Question: I'm having issues with drawing a circle. The code seems to work for drawing all the required segments except one, but tracing the points of the drawing looks correct.
This is the class that generates the segments:
'''
package views
{
import flash.display.Sprite;
import flash.geom.Point;
import views.segments.AS_Segment;
public class AS_ColorContainer extends Sprite
{
private var currX :int;
private var currY :int;
private var diameter :int;
private var angle :int;
private var segments:Vector.<AS_Segment>;
public function AS_ColorContainer()
{
init();
}
private function init():void
{
diameter = 400;
angle = 0;
currX = 0;
currY = 0 - radius;
segments = new Vector.<AS_Segment>(24);
for(var i:int = 0; i < 6; i++) {
drawSegment("greenLarge",0x00FF00,30);
drawSegment("red",0xFF0000,10);
drawSegment("greenSmall",0x00FF00,10);
drawSegment("blue",0x0000FF,10);
}
}
private function drawSegment($name:String,$color:uint,$size:int):void
{
var seg:AS_Segment = new AS_Segment($name);
seg.graphics.beginFill($color);
seg.graphics.moveTo(0,0);
seg.graphics.lineTo(currX,currY);
trace("Old: "+currX+":"+currY);
angle += $size;
currX = radius * Math.cos(degToRad(angle));
currY = radius * Math.sin(degToRad(angle));
trace("New: "+currX+":"+currY);
seg.graphics.lineTo(currX,currY);
seg.graphics.lineTo(0,0);
seg.graphics.endFill();
addChild(seg);
segments.push(seg);
}
private function degToRad($deg:Number):Number
{
return $deg * (Math.PI / 180);
}
private function get radius():Number
{
return diameter / 2;
}
}
}
'''
The AS_Segment class is a simple extension of shape that just stores an id:
'''
package views.segments
{
import flash.display.Shape;
public class AS_Segment extends Shape
{
public var id :String;
public function AS_Segment($id:String)
{
id = $id;
}
}
}
'''
The output is not as expected:

But the traces look correct:
'''
Old: 0:-200
New: 173:99
Old: 173:99
New: 153:128
Old: 153:128
New: 128:153
Old: 128:153
New: 100:173
Old: 100:173
New: 0:200
Old: 0:200
New: -34:196
Old: -34:196
New: -68:187
Old: -68:187
New: -99:173
Old: -99:173
New: -173:99
Old: -173:99
New: -187:68
Old: -187:68
New: -196:34
Old: -196:34
New: -200:0
Old: -200:0
New: -173:-100
Old: -173:-100
New: -153:-128
Old: -153:-128
New: -128:-153
Old: -128:-153
New: -100:-173
Old: -100:-173
New: 0:-200
Old: 0:-200
New: 34:-196
Old: 34:-196
New: 68:-187
Old: 68:-187
New: 100:-173
Old: 100:-173
New: 173:-100
Old: 173:-100
New: 187:-68
Old: 187:-68
New: 196:-34
Old: 196:-34
New: 200:0
'''
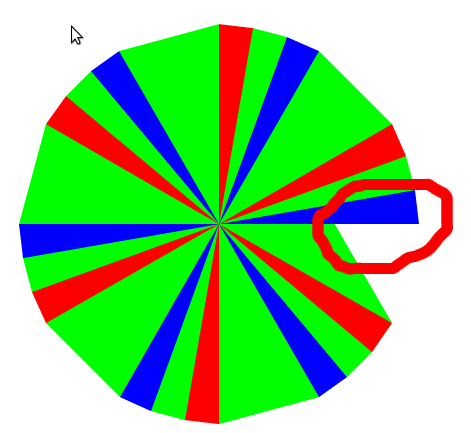
Answer: You didn't initialize your curry the right way.
'''
currX = 0;
currY = 0 - radius;
'''
Those lines set the first point to draw to '(0,-200)' when it should be '(200,0)'. The result is a bit strange, as one would expect just the x value to be wrong. The black border shows what the first circle segment actually looks like, if it weren't hidden by the other segments: